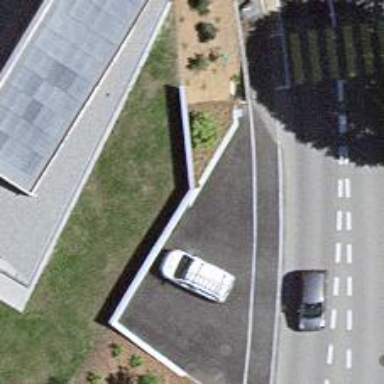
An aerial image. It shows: Wall barrier.